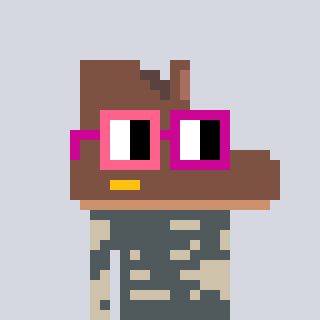
a pixel art character with square pink and red glasses, a boot-shaped head and a bege-colored body on a cool background